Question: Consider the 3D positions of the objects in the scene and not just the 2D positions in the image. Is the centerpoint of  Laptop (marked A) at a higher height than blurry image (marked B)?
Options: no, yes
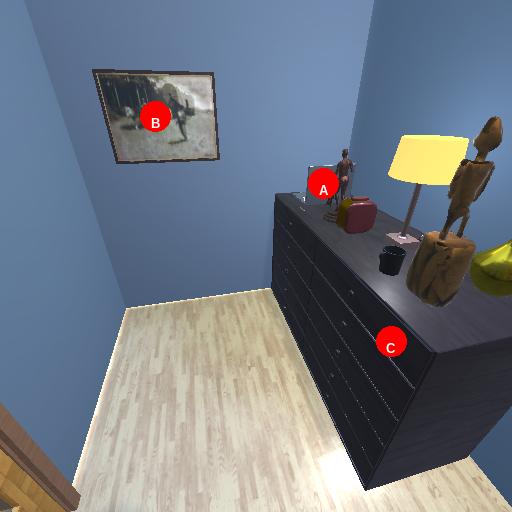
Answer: no